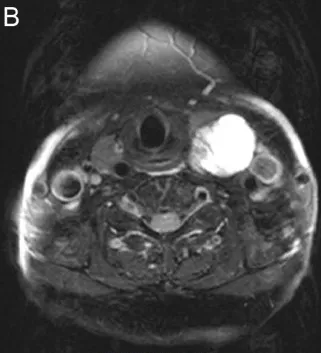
The cyst is located at the lower part of anterior neck behind the left lobe of the thyroid gland. T2-. Weighted MRI suggested that the cyst area was filled with fluid.
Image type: radiology (mri)